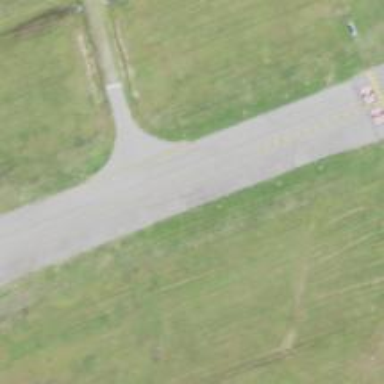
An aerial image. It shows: Image of taxiway at airport.